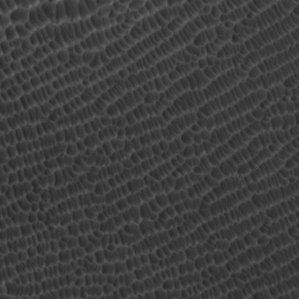
Label: non_frost